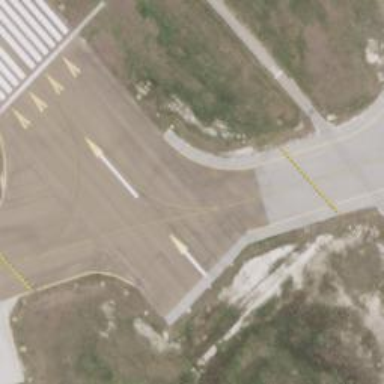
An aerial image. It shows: Image of taxiway at airport.